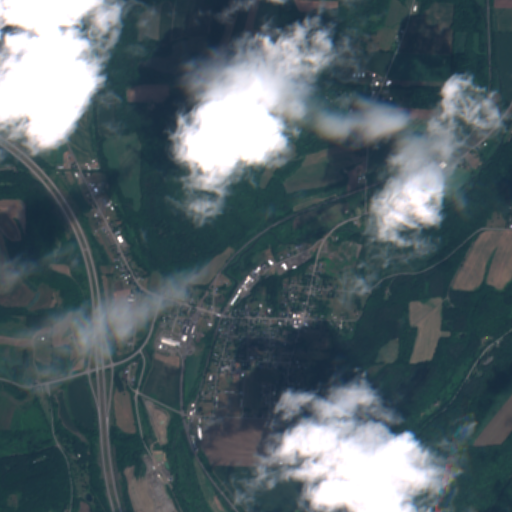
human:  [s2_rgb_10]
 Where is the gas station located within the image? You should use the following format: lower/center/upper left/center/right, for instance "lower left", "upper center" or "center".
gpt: The gas station is located in the center of the image.
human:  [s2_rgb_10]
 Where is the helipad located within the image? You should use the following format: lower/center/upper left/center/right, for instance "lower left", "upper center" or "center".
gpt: The helipad is located in the lower left of the image.
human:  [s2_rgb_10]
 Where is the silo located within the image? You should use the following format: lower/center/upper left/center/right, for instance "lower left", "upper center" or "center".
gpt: The silo is located in the lower center of the image.
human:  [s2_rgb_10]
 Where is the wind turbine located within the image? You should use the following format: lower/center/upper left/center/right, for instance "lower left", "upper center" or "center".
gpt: The wind turbine is located in the upper center of the image.
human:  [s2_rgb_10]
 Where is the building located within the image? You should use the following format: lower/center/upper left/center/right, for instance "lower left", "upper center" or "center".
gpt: There is no building in the image.